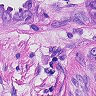
Metastatic tissue present: yes